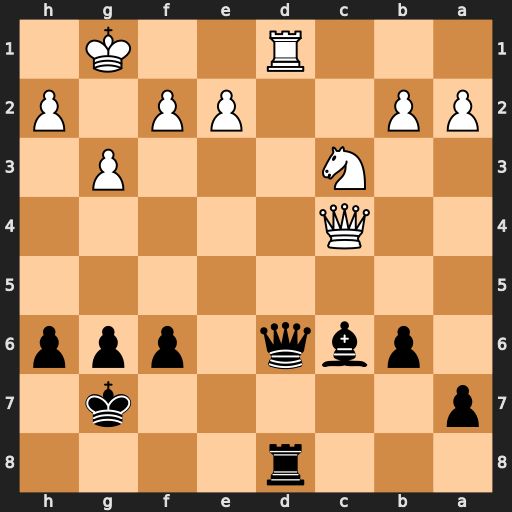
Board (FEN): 3r4/p5k1/1pbq1ppp/8/2Q5/2N3P1/PP2PP1P/3R2K1
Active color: b
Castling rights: -
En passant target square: -
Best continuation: Qxd1+ Nxd1 Rxd1#